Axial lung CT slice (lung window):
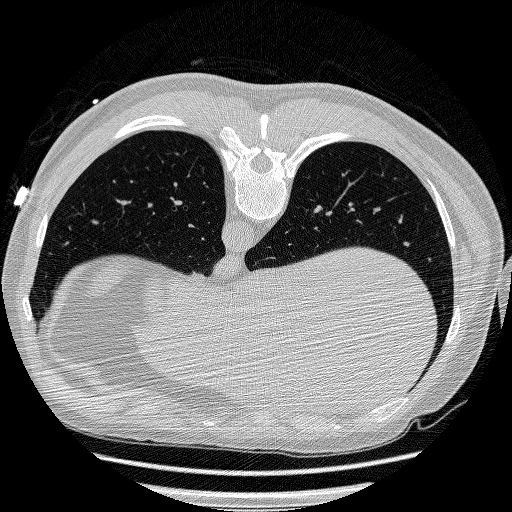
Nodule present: no